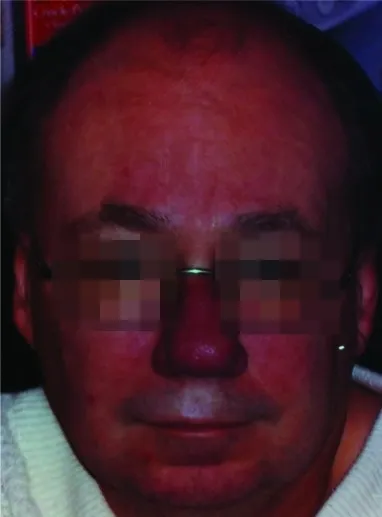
An old photograph before developing the nasal deformity.
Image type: medical_photograph (other_medical_photograph)